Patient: sex M, age 57
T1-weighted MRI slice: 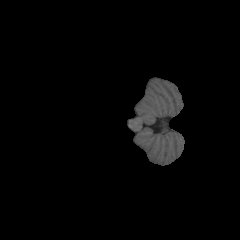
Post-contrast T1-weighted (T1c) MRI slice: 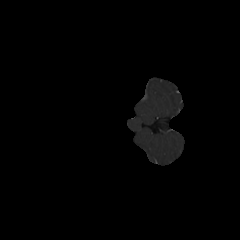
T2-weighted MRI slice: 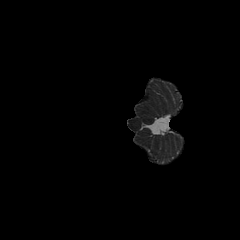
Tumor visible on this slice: no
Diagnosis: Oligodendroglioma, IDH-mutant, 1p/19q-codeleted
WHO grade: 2